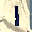
Label: 1